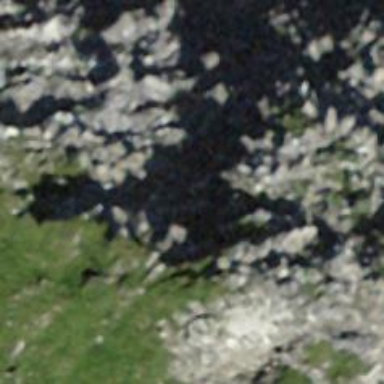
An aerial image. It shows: Cliff in nature.